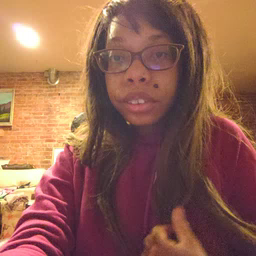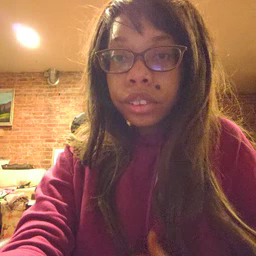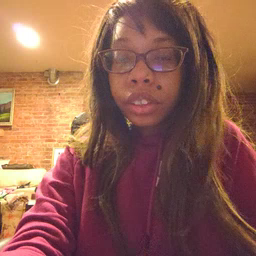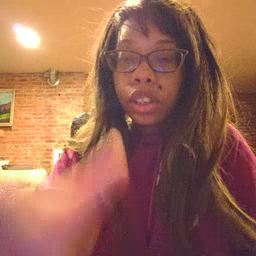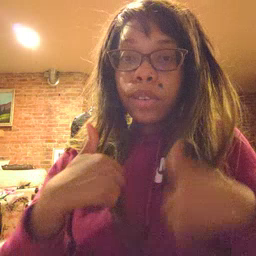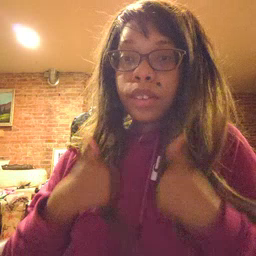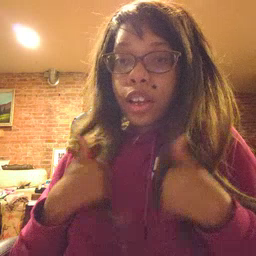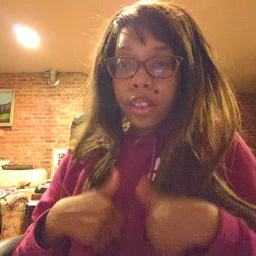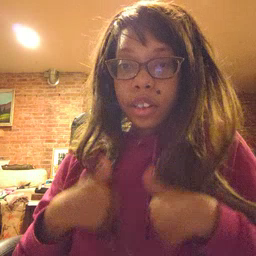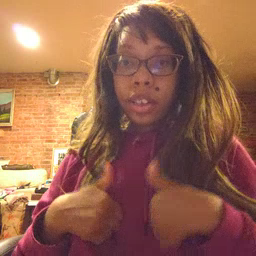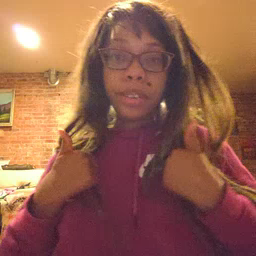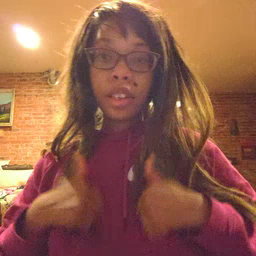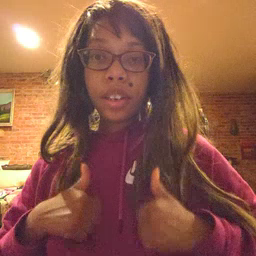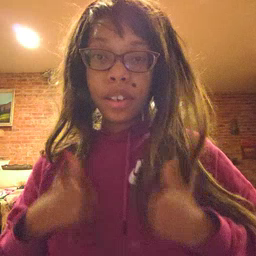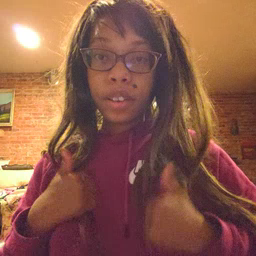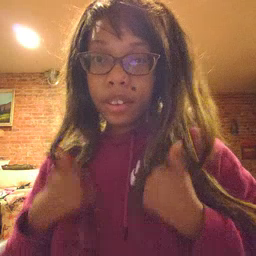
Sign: bath